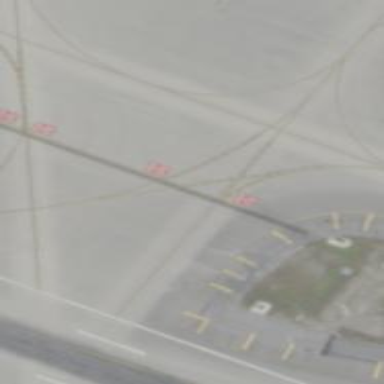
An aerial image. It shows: Image of taxiway at airport.